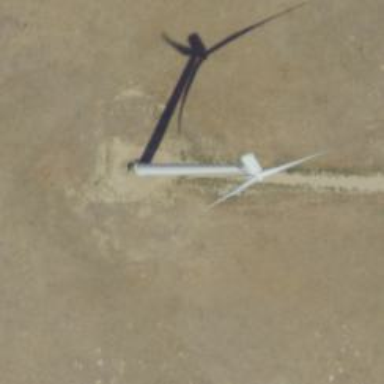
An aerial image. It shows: Wind generator using wind turbines of horizontal axis.